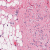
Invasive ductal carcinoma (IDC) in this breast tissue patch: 1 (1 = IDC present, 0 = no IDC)